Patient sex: M
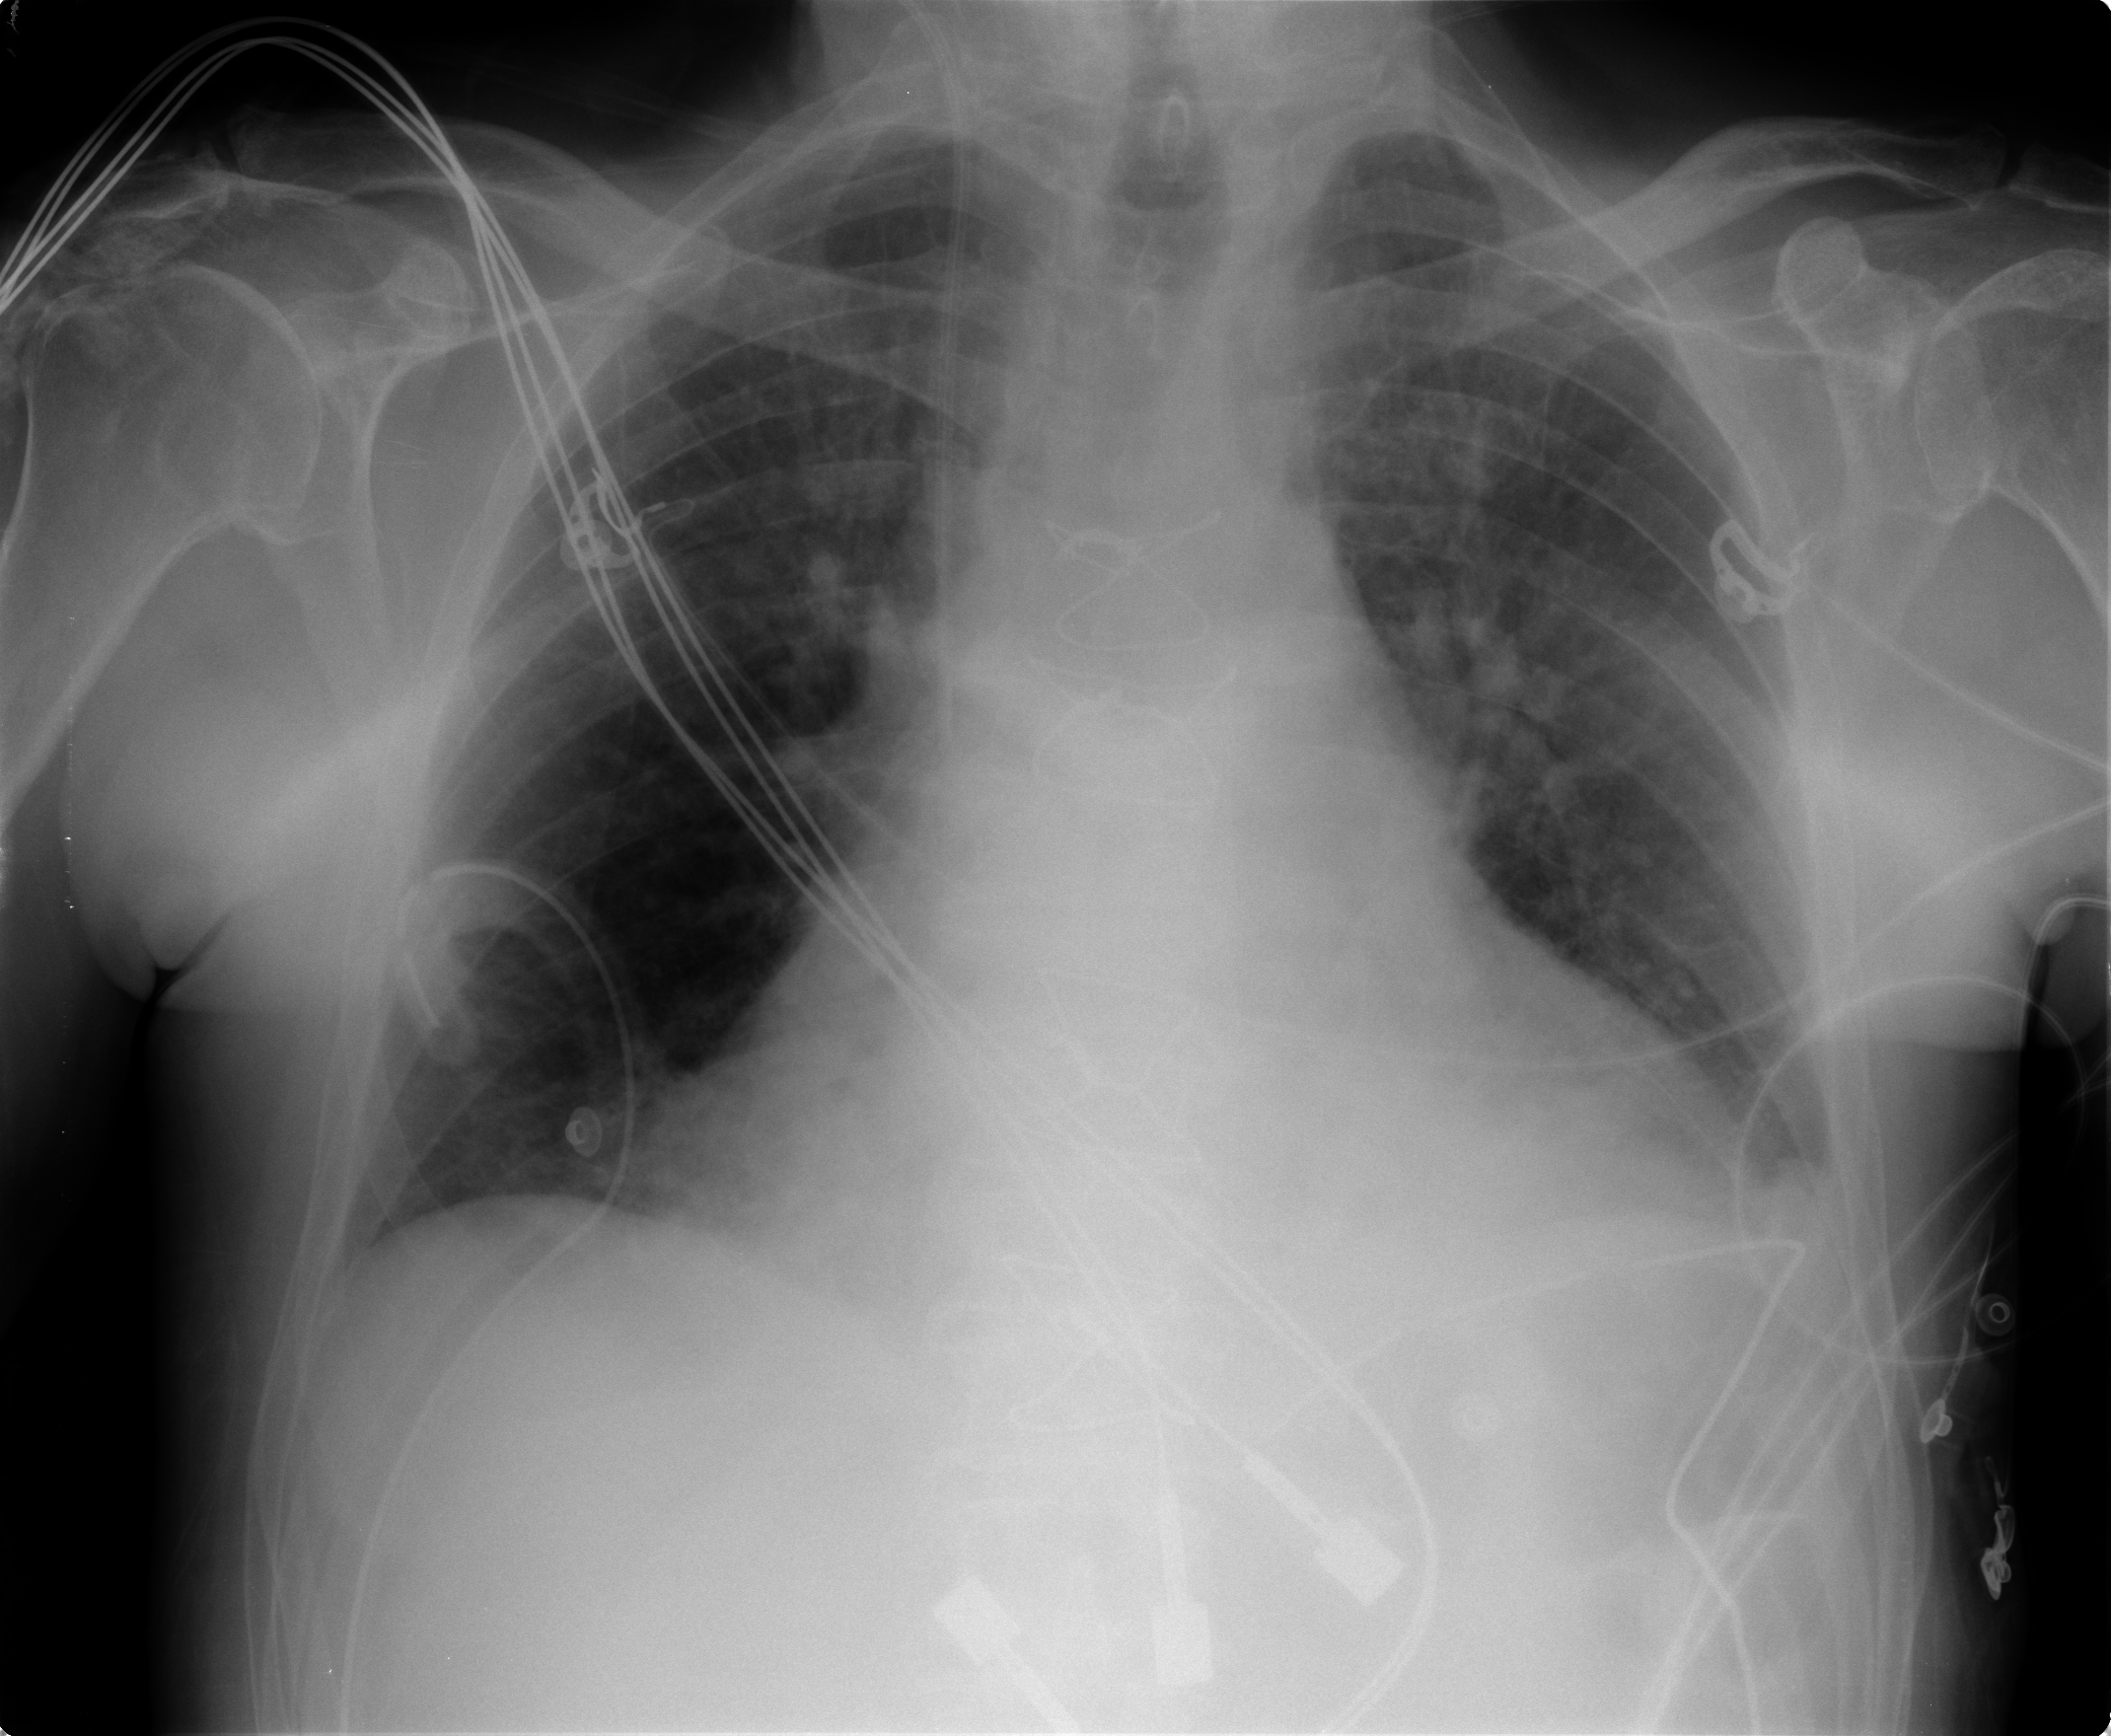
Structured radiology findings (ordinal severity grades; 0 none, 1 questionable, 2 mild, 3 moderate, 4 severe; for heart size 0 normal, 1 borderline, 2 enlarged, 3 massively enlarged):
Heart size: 2
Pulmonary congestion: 1
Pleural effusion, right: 0
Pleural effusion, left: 1
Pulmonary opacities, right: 0
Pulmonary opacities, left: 1
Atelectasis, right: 1
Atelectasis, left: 1